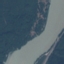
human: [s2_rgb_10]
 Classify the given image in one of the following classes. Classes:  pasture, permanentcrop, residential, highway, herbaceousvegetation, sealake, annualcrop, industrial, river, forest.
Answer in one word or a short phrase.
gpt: River